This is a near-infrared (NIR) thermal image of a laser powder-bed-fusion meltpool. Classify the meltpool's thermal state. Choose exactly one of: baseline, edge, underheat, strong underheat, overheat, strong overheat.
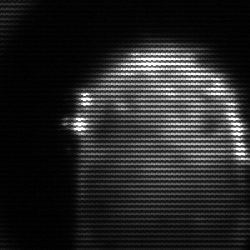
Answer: baseline